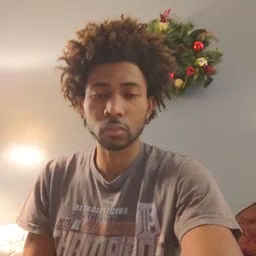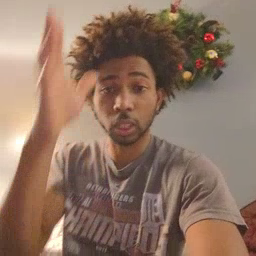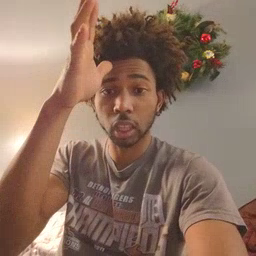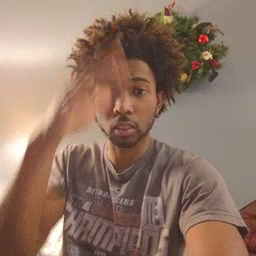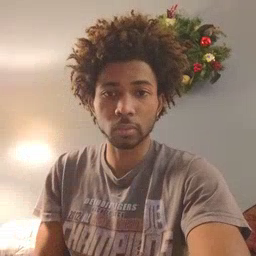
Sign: dad